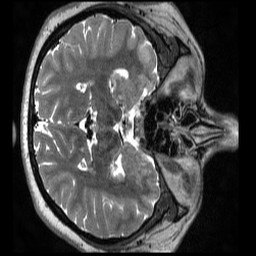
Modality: T2w
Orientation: axial
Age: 23
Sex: female